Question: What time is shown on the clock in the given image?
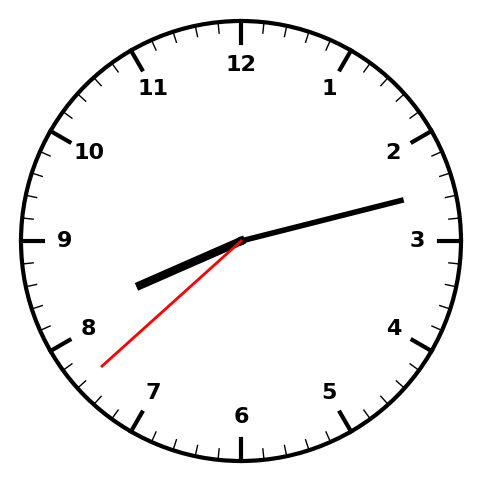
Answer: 08:12:38